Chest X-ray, PA view. Patient: 36 years old, sex F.
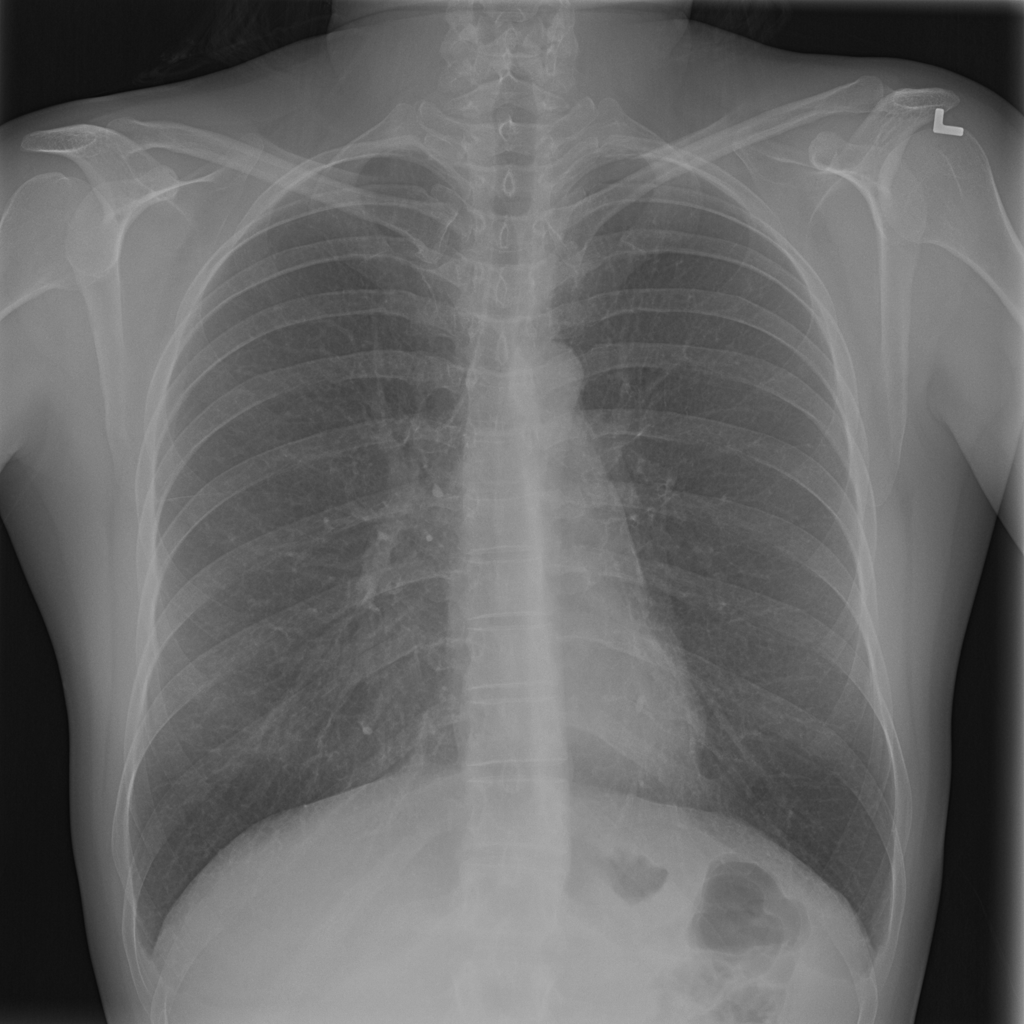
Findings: No Finding